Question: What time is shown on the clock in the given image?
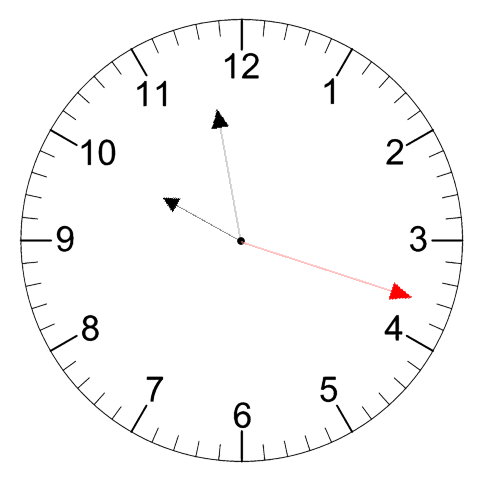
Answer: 09:58:18